Field crop: maize
Growth stage: 2
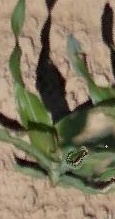
Species: maize